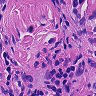
Metastatic tissue present: yes